Question: I have a Java paint program, and I've got two problems to do with it. Both problems are relatively simple, and just regard how the mouse input is handled and how the image uses colors. Here's a photo of the app:

So here's my first problem:
As you can see, by the look of the app, there's a spray of dots on the paint area. Each of those dots is a mouseclick. The program does not recognize when a user is holding down the mouse button, so you have to click individually.
This is obviously counterproductive, user-unfriendly and unacceptable. Now, how I fix this, I'm not sure. I've tried using a permanent 'while (true)' loop, but that does not work. How do I make it so that instead of having to click every time, each time the mouse is held down it sprays out dots?
The second problem is the color of the dots. As you can see, at the bottom, there are color buttons. These function, but there is a problem: Whenever I change the color, all the dots currently on the screen change color. The color is run by a variable called 'currentColor' which is run by the actionListeners controlled by all the color buttons on the bottom panel. How do I make sure that colors already placed on the screen are not affected anymore?
I believe that all the code that can be fixed for these two problems lies in my custom 'JPanel' which is used for the program to paint on. I'll post the entire class below, and if you have any other questions, please let me know.
'''
int xCord, yCord;
public class PaintPanel extends JPanel implements MouseListener {
// default serial whatever...
private static final long serialVersionUID = -6514297510194472060L;
public PaintPanel() {
addMouseListener(this);
}
ArrayList<Point> points = new ArrayList<Point>();
@Override
public void paintComponent(Graphics g) {
super.paintComponent(g);
for (Point point : points) {
g.setColor(currentColor);
g.fillOval(point.x, point.y, 12, 12);
}
repaint();
}
@Override
public void mouseClicked(MouseEvent m) {
}
@Override
public void mouseEntered(MouseEvent m) {
}
@Override
public void mouseExited(MouseEvent m) {
}
@Override
public void mousePressed(MouseEvent m) {
if (paintPanel.contains(m.getPoint())) {
points.add(m.getPoint());
xCord = m.getX();
yCord = m.getY();
System.out.println("x: " + xCord + " y: " + yCord);
}
}
@Override
public void mouseReleased(MouseEvent m) {
}
}
'''
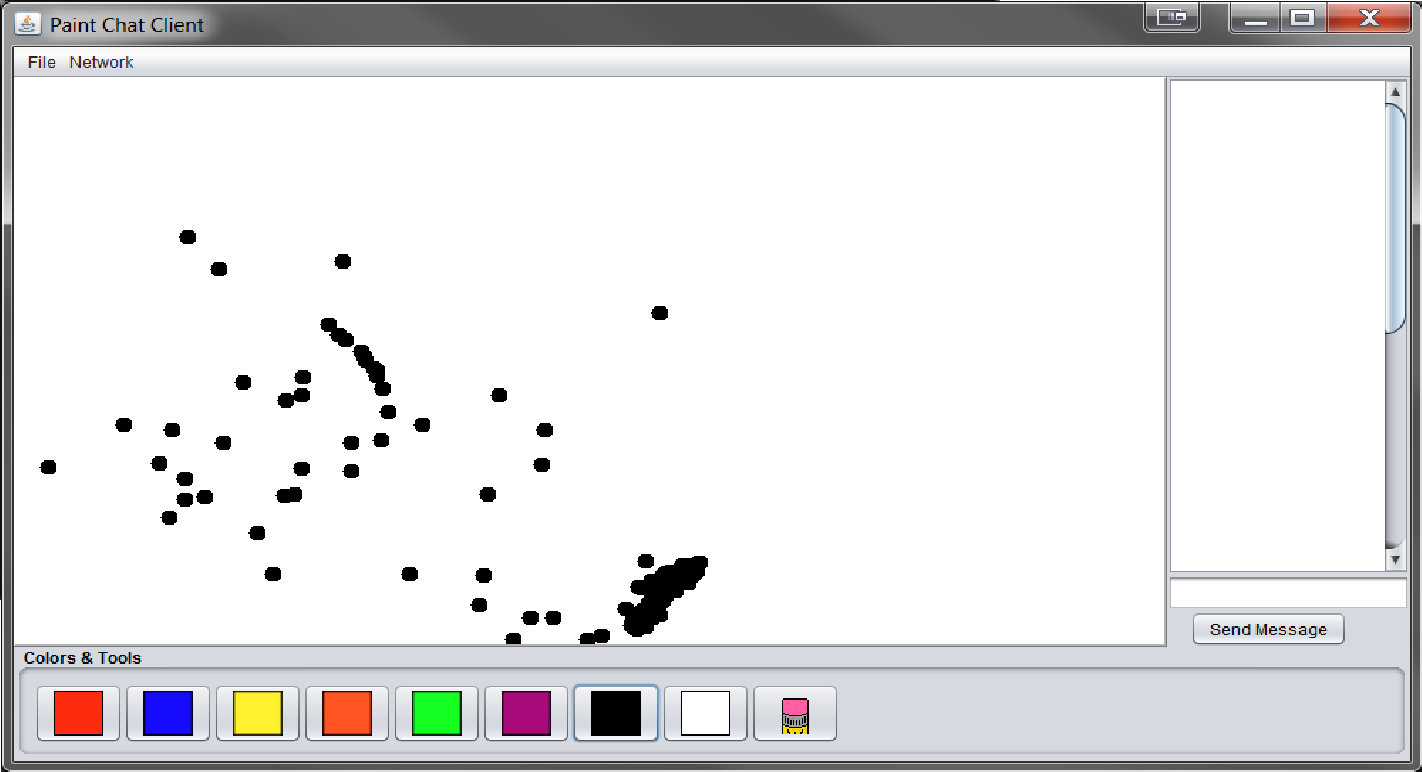
Answer: Painting in Swing is destructive.
That is to say, when Swing requests that a repaint occur on a component, the component is expected to clear what ever was previously paint and update itself.
The problem with your color issue is that you only ever have a single color specified.
A possible solution would be to paint to backing buffer (like 'BufferedImage') instead of relying on 'paintComponent'.
Instead of repainting all the dots each time 'paintComponent' is called, you would simply paint the 'BufferedImage' instead.
As to your issue with the mouse, you need to implement a <URL>, this will allow you to detect when the mouse is dragged across the surface, painting a trail of dots

'''
import java.awt.BorderLayout;
import java.awt.Color;
import java.awt.Dimension;
import java.awt.EventQueue;
import java.awt.Graphics;
import java.awt.Graphics2D;
import java.awt.Point;
import java.awt.event.ActionEvent;
import java.awt.event.MouseAdapter;
import java.awt.event.MouseEvent;
import java.awt.image.BufferedImage;
import javax.swing.AbstractAction;
import javax.swing.JButton;
import javax.swing.JFrame;
import javax.swing.JPanel;
import javax.swing.UIManager;
import javax.swing.UnsupportedLookAndFeelException;
public class SimplePaint04 {
public static void main(String[] args) {
new SimplePaint04();
}
public SimplePaint04() {
EventQueue.invokeLater(new Runnable() {
@Override
public void run() {
try {
UIManager.setLookAndFeel(UIManager.getSystemLookAndFeelClassName());
} catch (ClassNotFoundException | InstantiationException | IllegalAccessException | UnsupportedLookAndFeelException ex) {
}
JFrame frame = new JFrame("Testing");
frame.setDefaultCloseOperation(JFrame.EXIT_ON_CLOSE);
frame.setLayout(new BorderLayout());
frame.add(new TestPane());
frame.pack();
frame.setLocationRelativeTo(null);
frame.setVisible(true);
}
});
}
public class TestPane extends JPanel {
private PaintPane paintPane;
public TestPane() {
setLayout(new BorderLayout());
add((paintPane = new PaintPane()));
add(new ColorsPane(paintPane), BorderLayout.SOUTH);
}
}
public class ColorsPane extends JPanel {
public ColorsPane(PaintPane paintPane) {
add(new JButton(new ColorAction(paintPane, "Red", Color.RED)));
add(new JButton(new ColorAction(paintPane, "Green", Color.GREEN)));
add(new JButton(new ColorAction(paintPane, "Blue", Color.BLUE)));
}
public class ColorAction extends AbstractAction {
private PaintPane paintPane;
private Color color;
private ColorAction(PaintPane paintPane, String name, Color color) {
putValue(NAME, name);
this.paintPane = paintPane;
this.color = color;
}
@Override
public void actionPerformed(ActionEvent e) {
paintPane.setForeground(color);
}
}
}
public class PaintPane extends JPanel {
private BufferedImage background;
public PaintPane() {
setBackground(Color.WHITE);
setForeground(Color.BLACK);
MouseAdapter handler = new MouseAdapter() {
@Override
public void mousePressed(MouseEvent e) {
drawDot(e.getPoint());
}
@Override
public void mouseDragged(MouseEvent e) {
drawDot(e.getPoint());
}
};
addMouseListener(handler);
addMouseMotionListener(handler);
}
protected void drawDot(Point p) {
if (background == null) {
updateBuffer();;
}
if (background != null) {
Graphics2D g2d = background.createGraphics();
g2d.setColor(getForeground());
g2d.fillOval(p.x - 5, p.y - 5, 10, 10);
g2d.dispose();
}
repaint();
}
@Override
public void invalidate() {
super.invalidate();
updateBuffer();
}
protected void updateBuffer() {
if (getWidth() > 0 && getHeight() > 0) {
BufferedImage newBuffer = new BufferedImage(getWidth(), getHeight(), BufferedImage.TYPE_INT_RGB);
Graphics2D g2d = newBuffer.createGraphics();
g2d.setColor(Color.WHITE);
g2d.fillRect(0, 0, getWidth(), getHeight());
if (background != null) {
g2d.drawImage(background, 0, 0, this);
}
g2d.dispose();
background = newBuffer;
}
}
@Override
public Dimension getPreferredSize() {
return new Dimension(200, 200);
}
@Override
protected void paintComponent(Graphics g) {
super.paintComponent(g);
Graphics2D g2d = (Graphics2D) g.create();
if (background == null) {
updateBuffer();
}
g2d.drawImage(background, 0, 0, this);
g2d.dispose();
}
}
}
'''